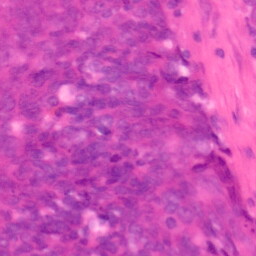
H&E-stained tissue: Colon